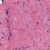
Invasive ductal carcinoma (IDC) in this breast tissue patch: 0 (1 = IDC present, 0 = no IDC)